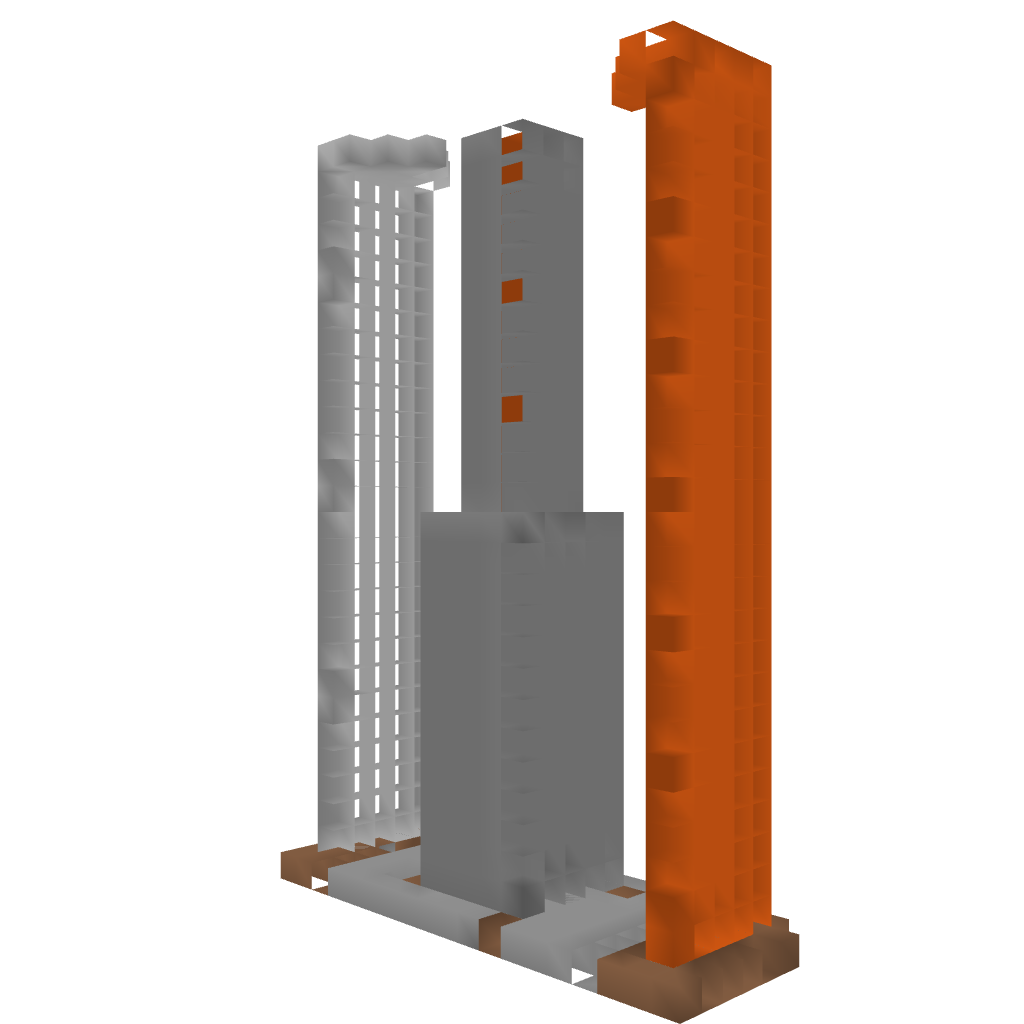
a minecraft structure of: Modern Style Fountain/ town square